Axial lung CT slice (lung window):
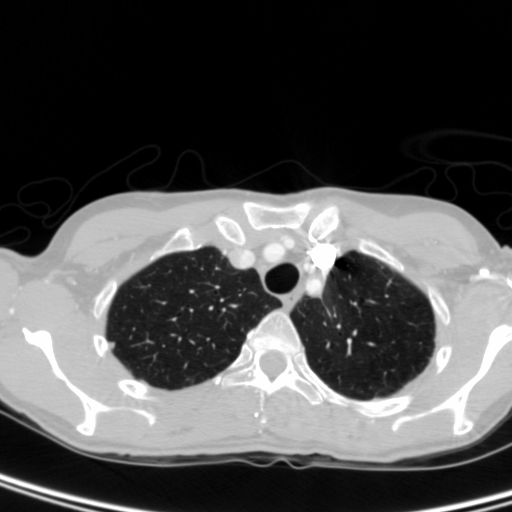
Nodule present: no